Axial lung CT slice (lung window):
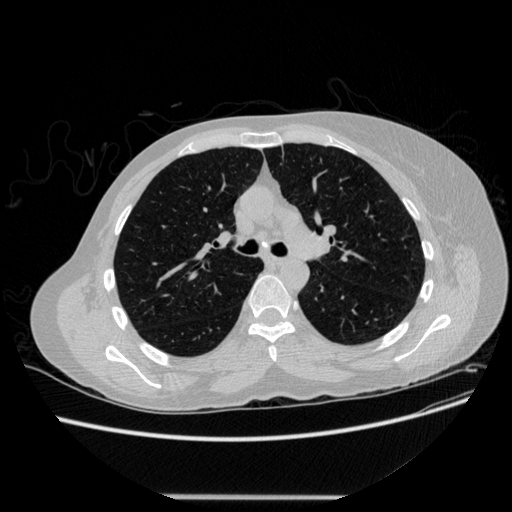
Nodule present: no